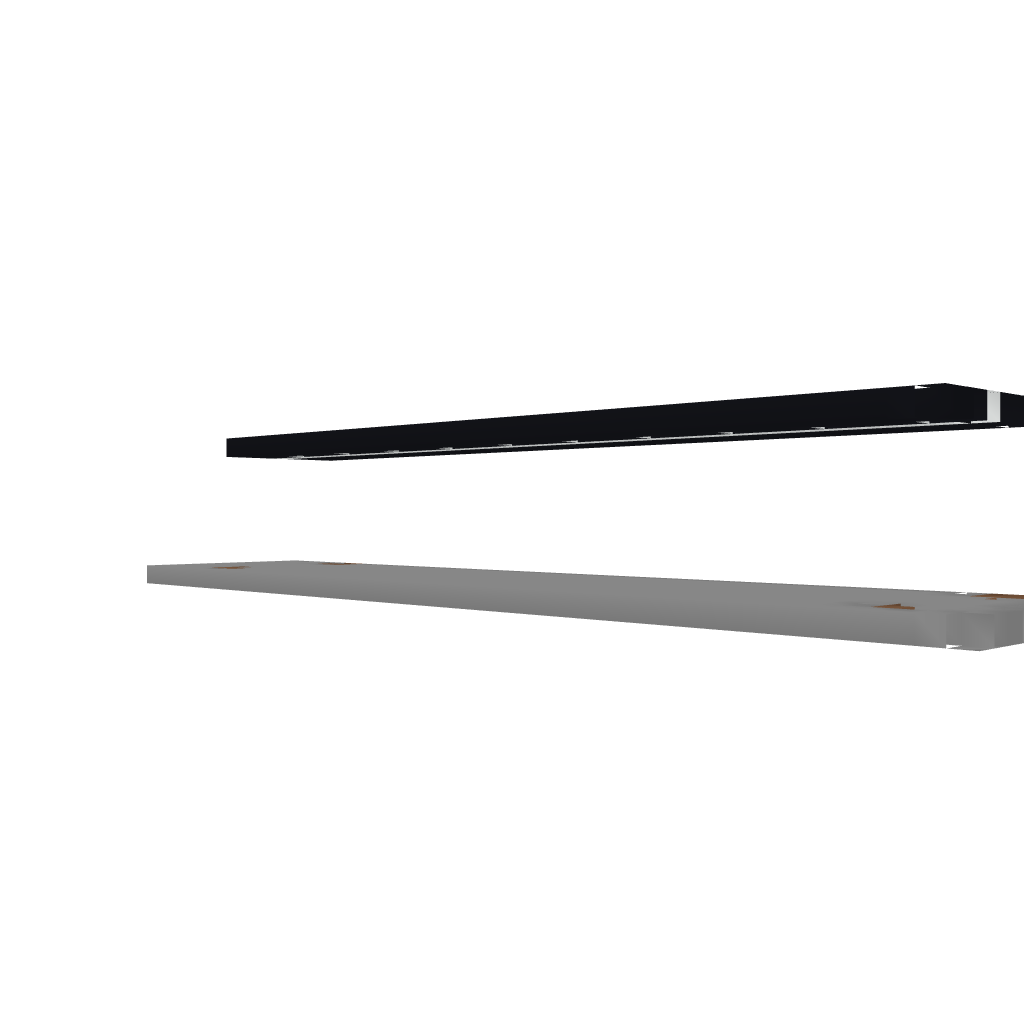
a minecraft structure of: Red road bridge